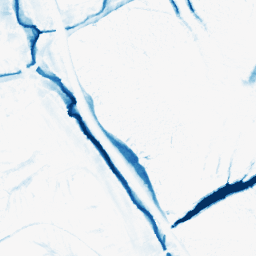
Category: morphological
Decomposition family: morphological
Decomposition parameters: operation: closing
size: 10
Upsampling method: bicubic
Upsampling parameters: scale: 8
Upsampling scale: 8